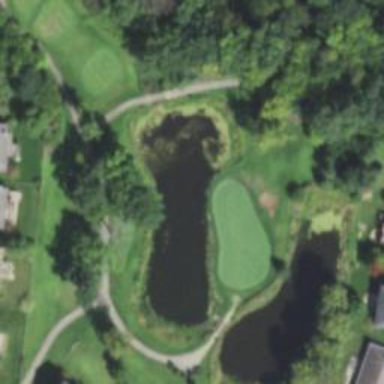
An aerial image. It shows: View of golf hole.